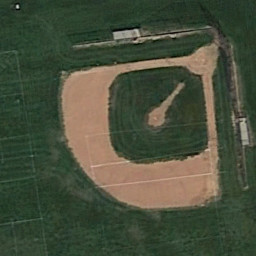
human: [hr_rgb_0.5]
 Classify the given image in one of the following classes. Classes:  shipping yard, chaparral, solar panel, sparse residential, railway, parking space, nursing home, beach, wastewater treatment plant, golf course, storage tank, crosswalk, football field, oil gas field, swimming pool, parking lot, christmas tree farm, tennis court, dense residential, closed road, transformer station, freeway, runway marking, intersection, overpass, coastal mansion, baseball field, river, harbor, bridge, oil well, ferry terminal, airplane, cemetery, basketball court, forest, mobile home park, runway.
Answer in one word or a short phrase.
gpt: baseball field